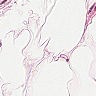
Metastatic tissue present: no